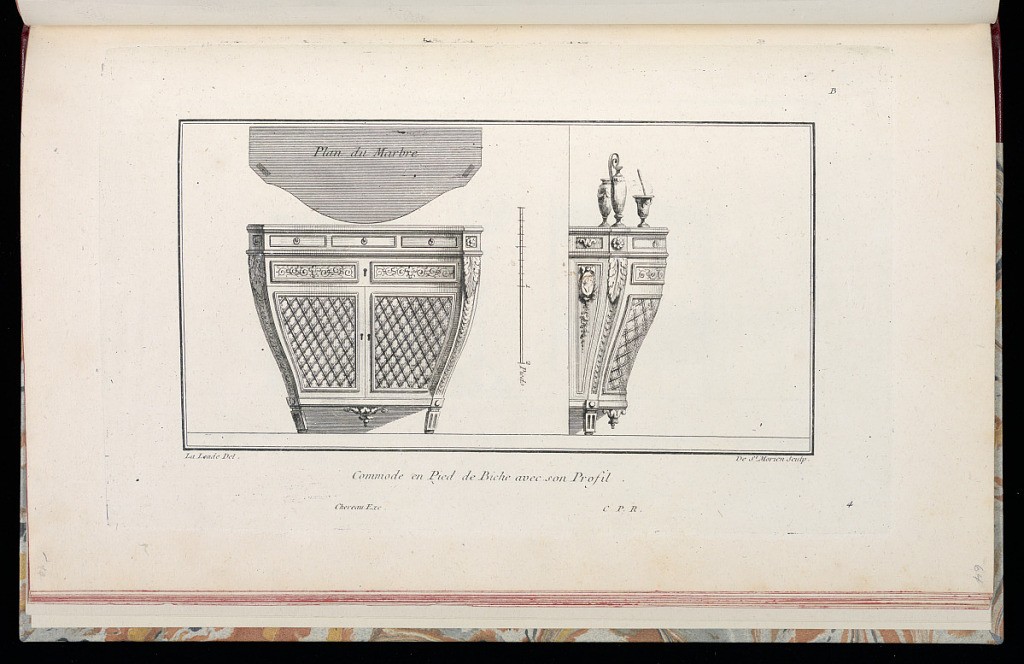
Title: Commode en Pied de Biche avec son Profil
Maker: Richard de Lalonde, French, active 1780–96
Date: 1775-1788
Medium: Etching on off-white laid paper
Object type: Print
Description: Elevation, profile, and plan of a design for a chest of drawers with curved legs. The commode is decorated with ornament motifs including lozenge, scrolling acanthus leaf, medallions, and rosettes. The plate is signed and numbered.